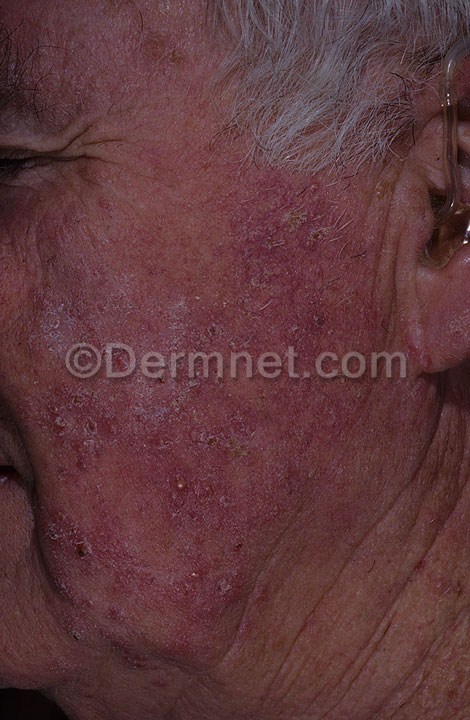
Disease: Tinea Ringworm Candidiasis and other Fungal Infections